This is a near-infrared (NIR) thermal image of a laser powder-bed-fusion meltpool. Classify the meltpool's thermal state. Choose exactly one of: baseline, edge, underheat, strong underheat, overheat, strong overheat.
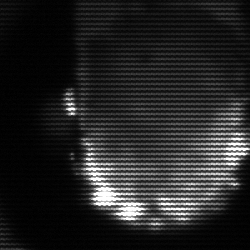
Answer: baseline